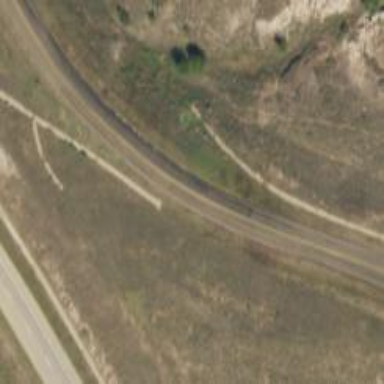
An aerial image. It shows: Tertiary road with frontage road along it.